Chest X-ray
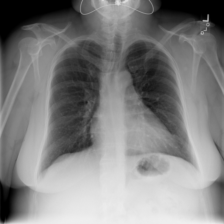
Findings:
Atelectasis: negative
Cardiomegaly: negative
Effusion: negative
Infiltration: negative
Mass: negative
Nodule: negative
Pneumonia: negative
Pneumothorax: negative
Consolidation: negative
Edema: negative
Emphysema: negative
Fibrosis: negative
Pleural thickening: negative
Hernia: negative